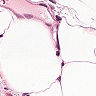
Metastatic tissue present: no